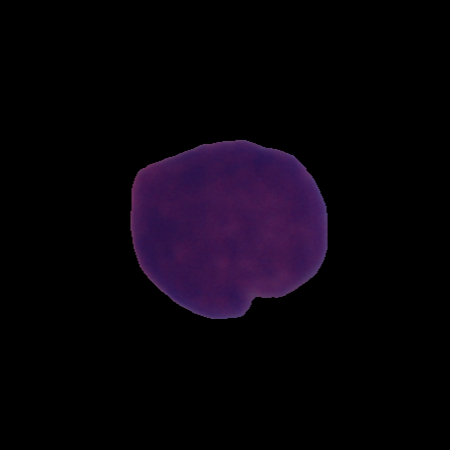
Label: cancer